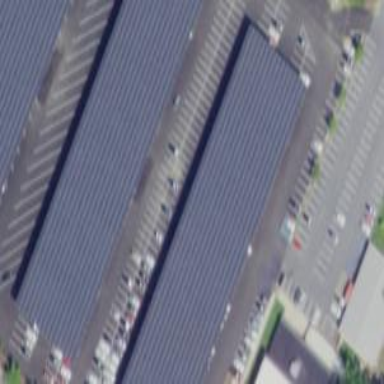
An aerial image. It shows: Solar power generator.